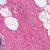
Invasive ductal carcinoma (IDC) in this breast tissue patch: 0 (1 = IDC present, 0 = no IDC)